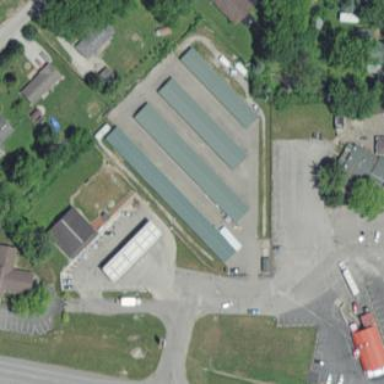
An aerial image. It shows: Storage rental shop.